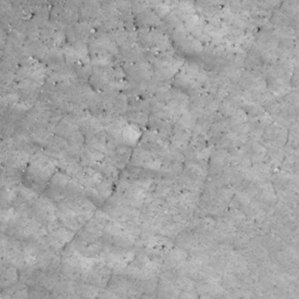
Label: non_frost